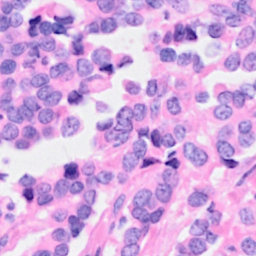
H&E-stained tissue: Breast